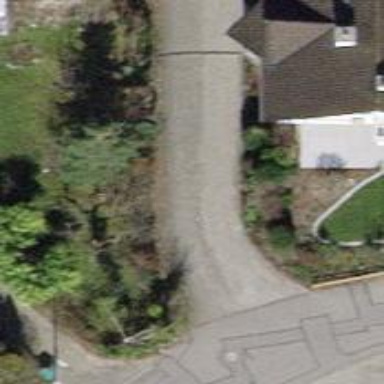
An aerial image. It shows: Driveway made of paving stones.